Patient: sex M, age 64
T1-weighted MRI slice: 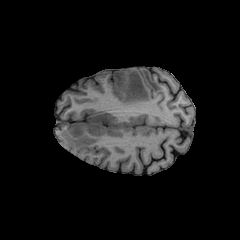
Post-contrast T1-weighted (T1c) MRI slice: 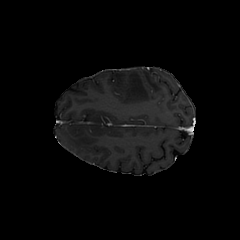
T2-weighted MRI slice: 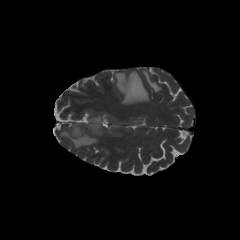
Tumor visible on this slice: yes
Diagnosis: Glioblastoma, IDH-wildtype
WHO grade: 4